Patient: sex F, age 82
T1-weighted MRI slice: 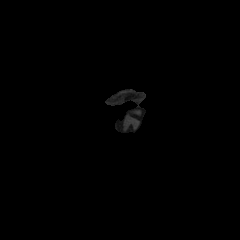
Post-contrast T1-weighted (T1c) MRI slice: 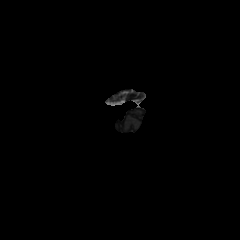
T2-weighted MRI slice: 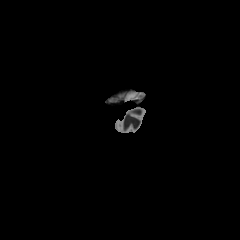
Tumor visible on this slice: no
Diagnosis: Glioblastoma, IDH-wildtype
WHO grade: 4